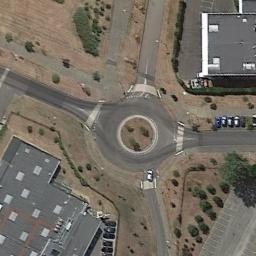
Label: roundabout